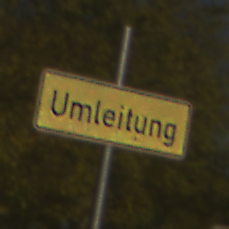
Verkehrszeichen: Umleitungsankuendigung
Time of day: SunriseSunset
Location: Outdoor (Urban)
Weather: PartlyCloudy
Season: Autumn
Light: Natural